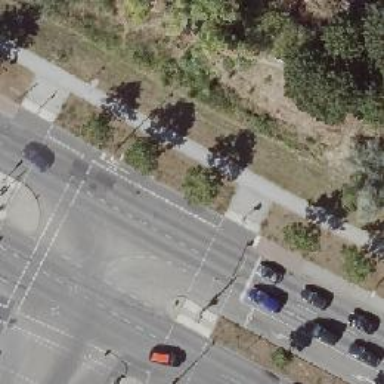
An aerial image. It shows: Asphalt cycleway.